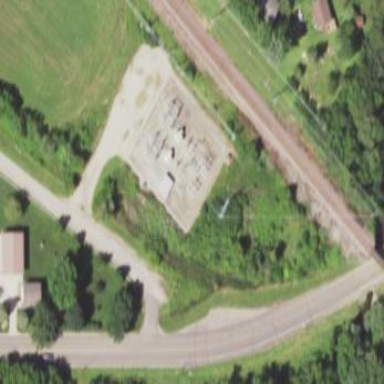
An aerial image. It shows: Power substation.